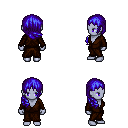
a pixel art fantasy rpg character, female body template, dark elf, purple skin, brown robe, metal pants, blue right-swept hairstyle, four views (front, back, left, right), 2x2 character sprite sheet, small pixel art, hard edges, no anti-aliasing